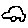
Label: car